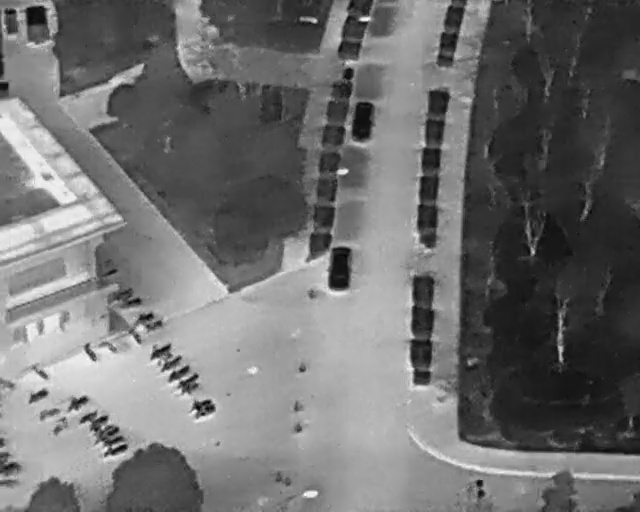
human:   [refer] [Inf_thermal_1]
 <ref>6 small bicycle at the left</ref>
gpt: <box>[[18, 55, 20, 59, 152], [19, 56, 21, 61, 168], [21, 60, 23, 64, 151], [23, 61, 24, 65, 151], [19, 64, 22, 66, 146], [12, 67, 15, 69, 149]]</box>

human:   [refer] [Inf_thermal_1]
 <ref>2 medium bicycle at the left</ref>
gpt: <box>[[23, 65, 26, 70, 151], [15, 66, 18, 68, 121]]</box>

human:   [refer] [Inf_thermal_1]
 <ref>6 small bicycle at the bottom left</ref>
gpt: <box>[[25, 68, 27, 73, 148], [28, 71, 30, 76, 148], [28, 73, 30, 78, 148], [12, 79, 14, 83, 149], [14, 79, 16, 84, 149], [16, 83, 18, 88, 167]]</box>

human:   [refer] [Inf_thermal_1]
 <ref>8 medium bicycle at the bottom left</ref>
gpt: <box>[[27, 70, 28, 75, 148], [4, 71, 8, 73, 128], [3, 76, 7, 78, 63], [5, 79, 9, 81, 67], [7, 82, 11, 84, 40], [10, 75, 13, 81, 149], [15, 82, 17, 87, 149], [17, 84, 18, 90, 162]]</box>

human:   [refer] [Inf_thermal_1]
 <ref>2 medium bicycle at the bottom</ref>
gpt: <box>[[30, 76, 32, 81, 148], [31, 77, 32, 83, 152]]</box>